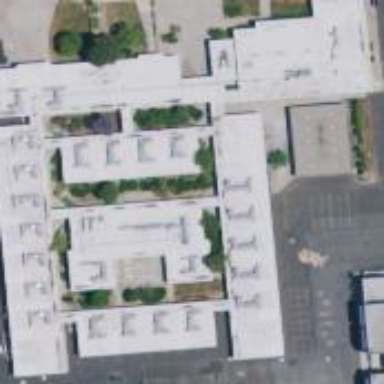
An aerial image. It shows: Educational building.